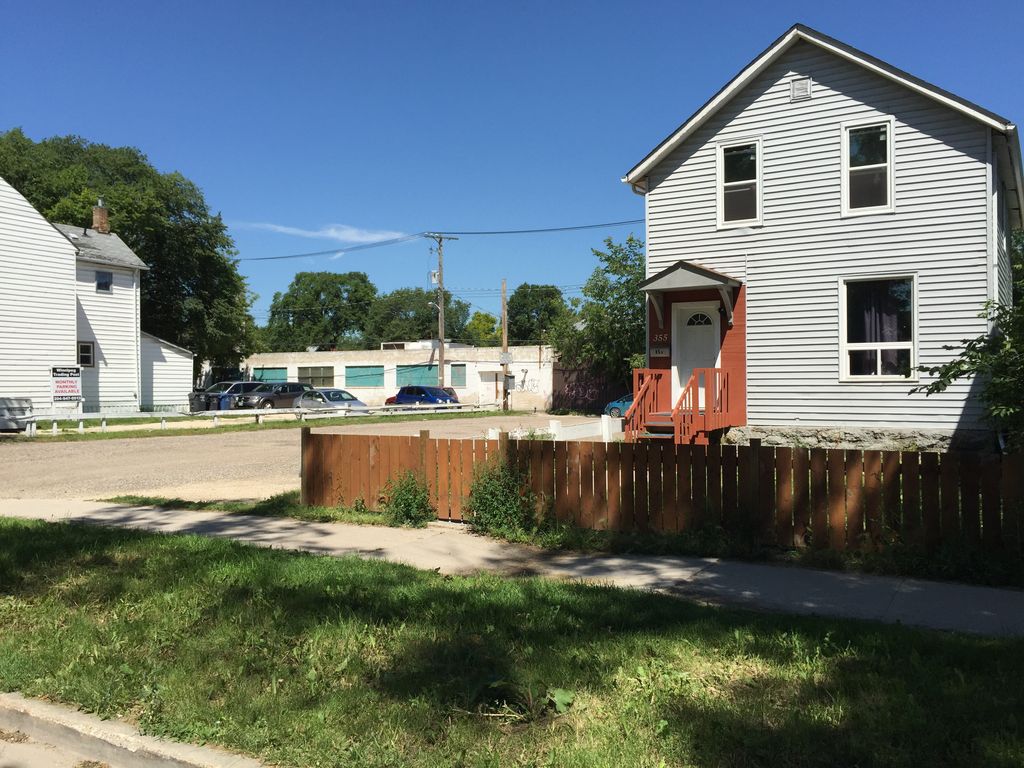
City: winnipeg